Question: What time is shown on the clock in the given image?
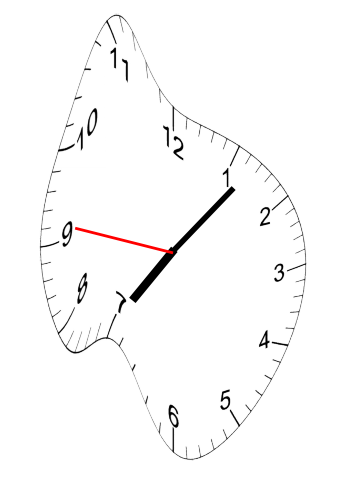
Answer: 07:06:46